Field crop: tomato
Growth stage: 1
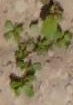
Species: portulaca